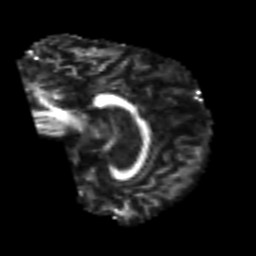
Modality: FA
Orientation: sagittal
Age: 71
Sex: male
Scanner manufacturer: siemens
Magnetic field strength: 3 T
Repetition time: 4.987 s
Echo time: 0.0792 s